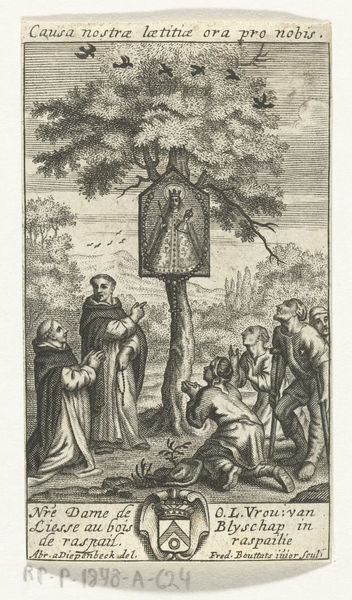
Titel: Onze-Lieve-Vrouw van Blijschap van het Raspaillebos
Künstler: Frederik (de Jonge) Bouttats
Standort: Amsterdam
Institution: Rijksmuseum
Schlagwörter: baum, menschen, zeichnung, vögel, wald, schrift, berge, französisch, druck, stich, wappen, mönch, mönche, anbeten, maria, madonna, anbetung, kranke, lahme